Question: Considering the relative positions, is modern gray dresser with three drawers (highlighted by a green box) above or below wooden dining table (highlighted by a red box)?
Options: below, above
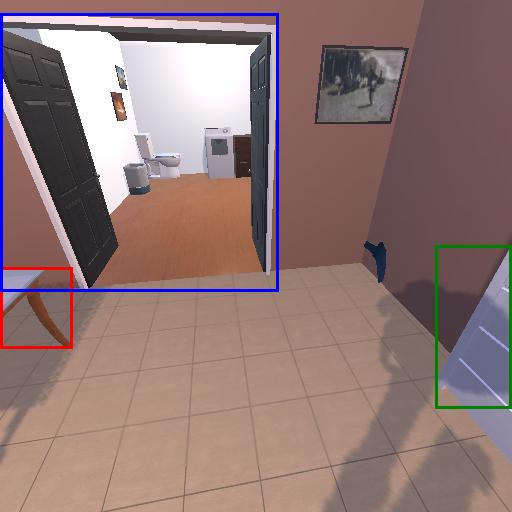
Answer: below